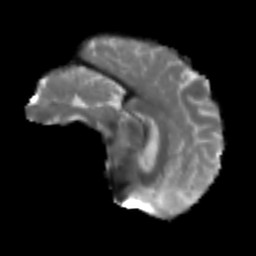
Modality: T2w
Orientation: sagittal
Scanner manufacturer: siemens
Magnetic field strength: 3 T
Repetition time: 3.6 s
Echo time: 0.092 s